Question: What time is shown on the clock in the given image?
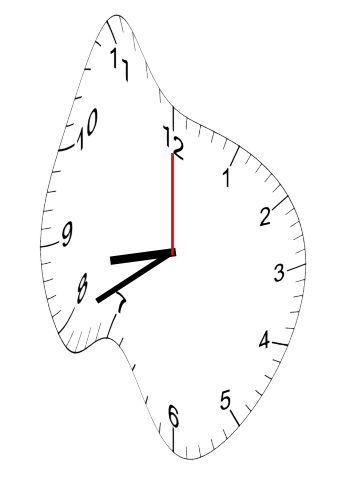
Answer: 08:40:00